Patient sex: F
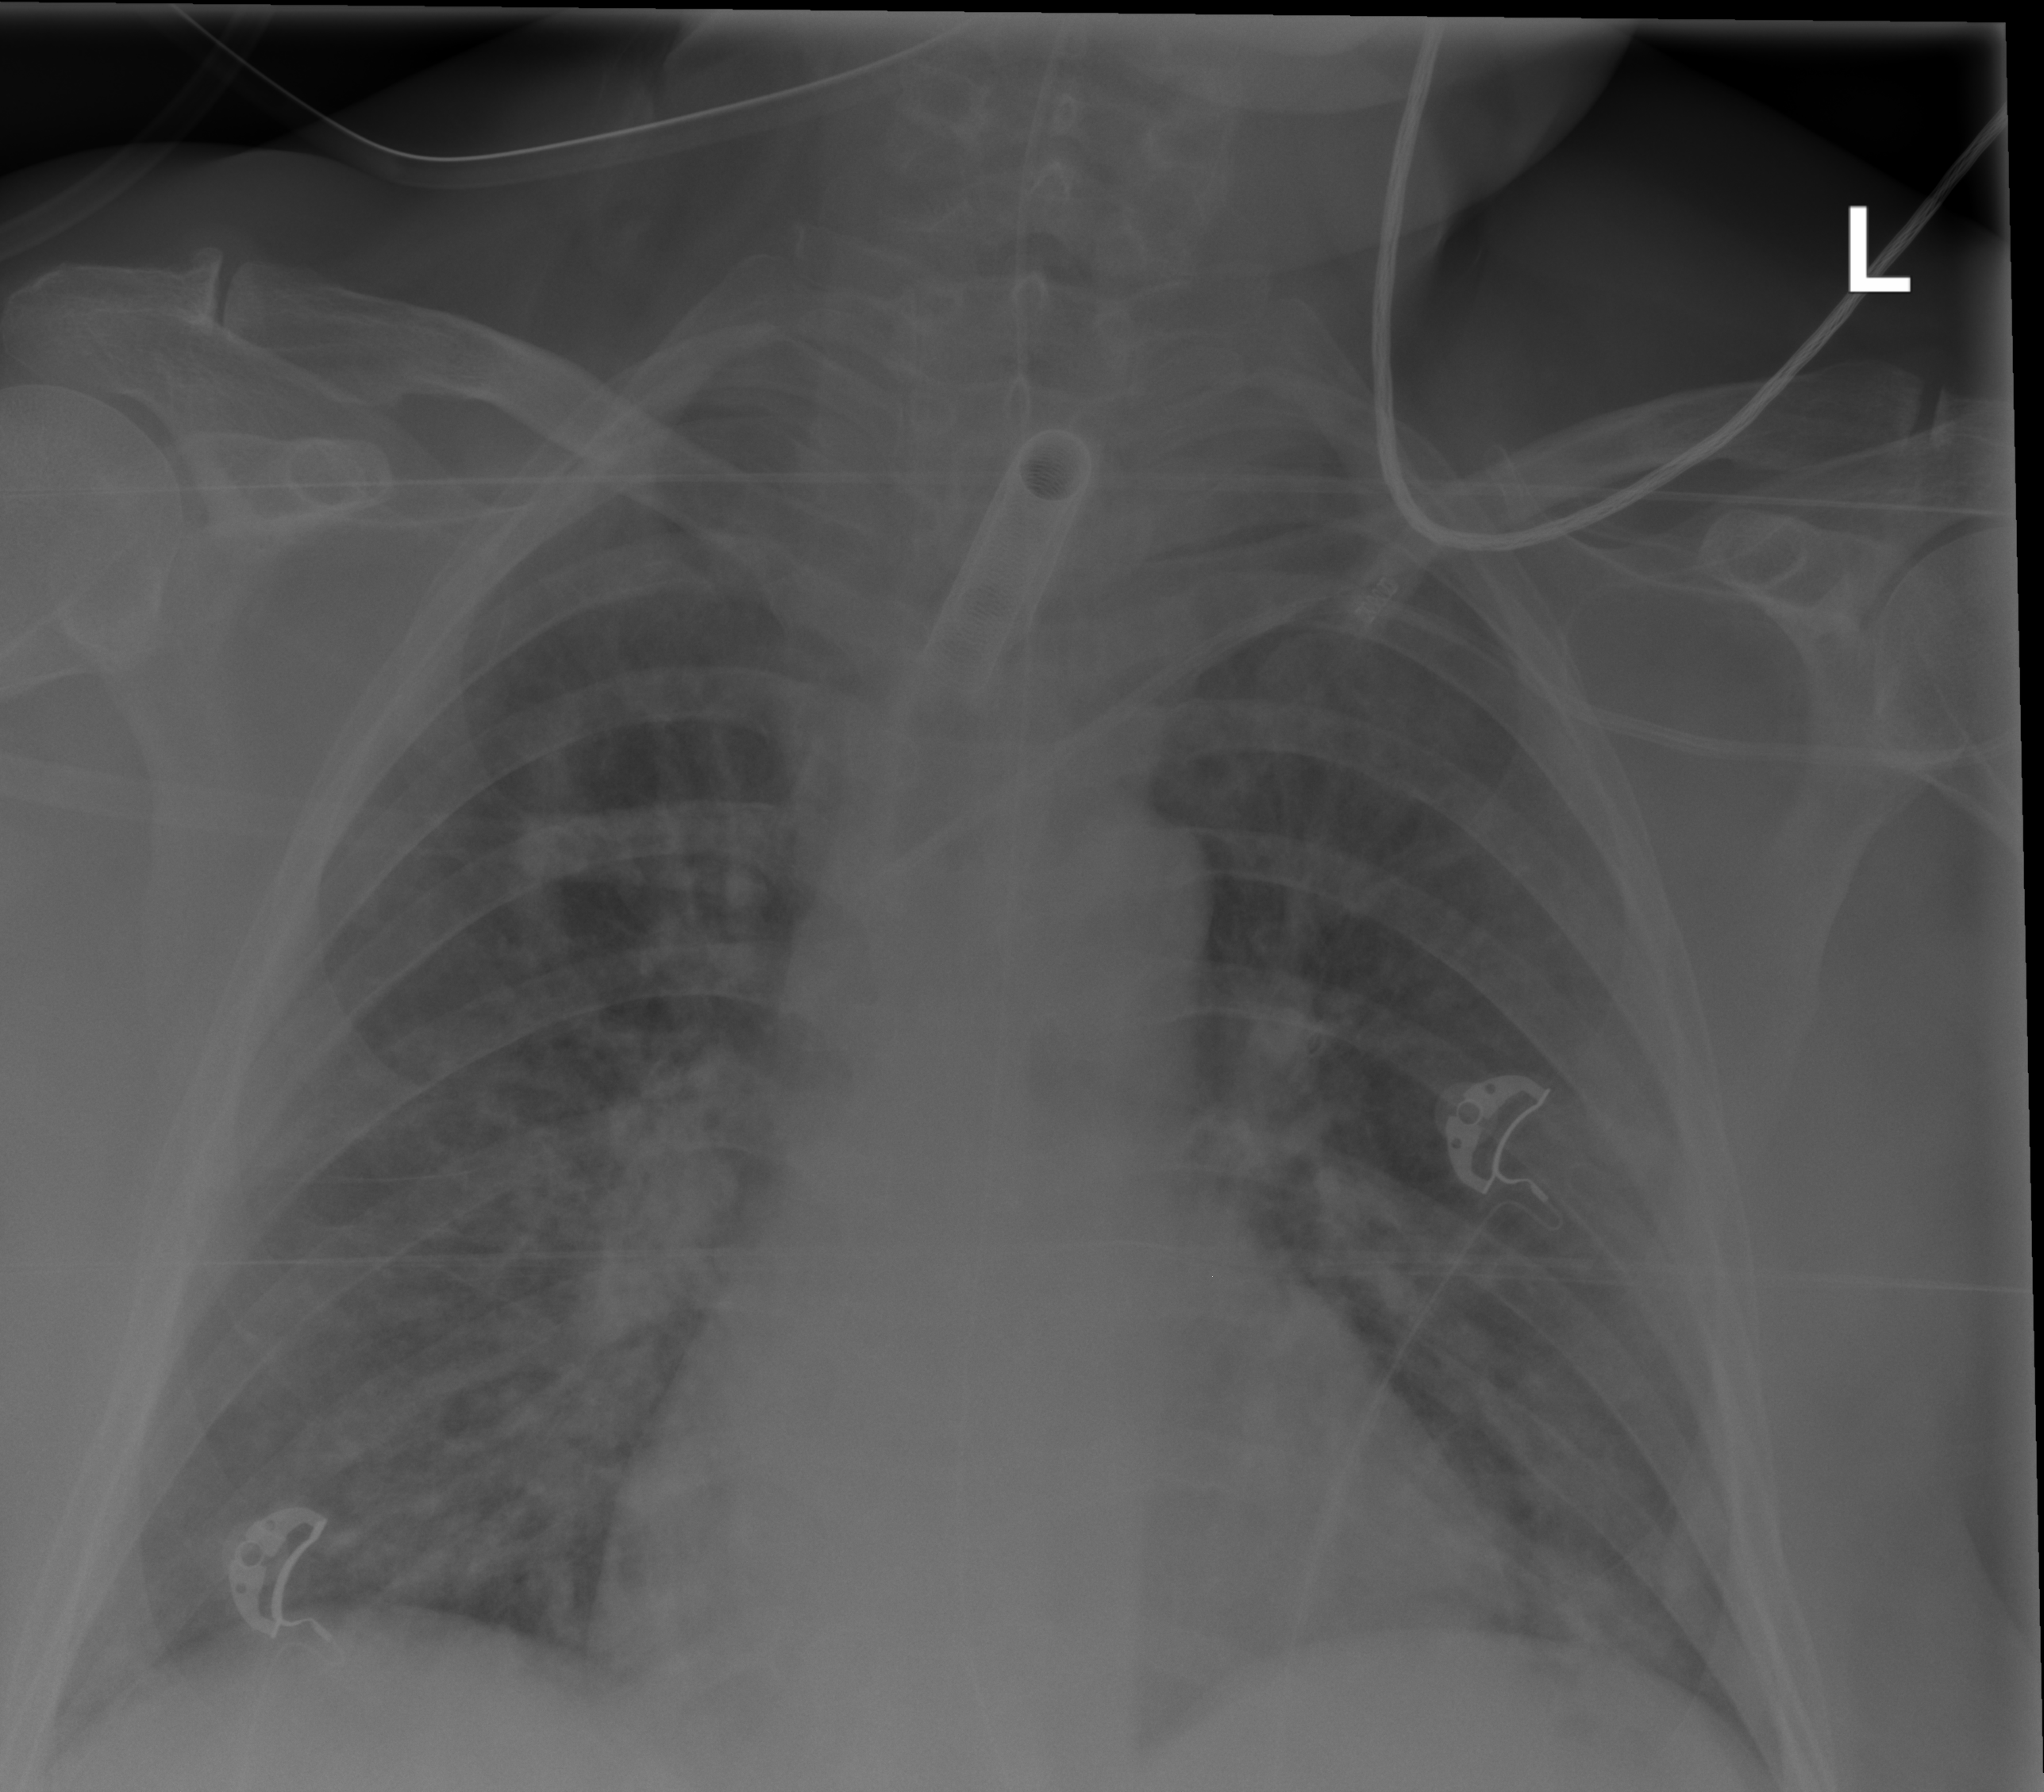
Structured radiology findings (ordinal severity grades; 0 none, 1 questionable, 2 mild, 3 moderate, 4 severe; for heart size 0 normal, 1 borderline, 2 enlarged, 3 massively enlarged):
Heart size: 1
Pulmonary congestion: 2
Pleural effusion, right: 0
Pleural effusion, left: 0
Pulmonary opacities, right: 3
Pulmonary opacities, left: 2
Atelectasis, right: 2
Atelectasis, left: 2